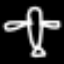
Label: airplane